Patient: sex M, age 61
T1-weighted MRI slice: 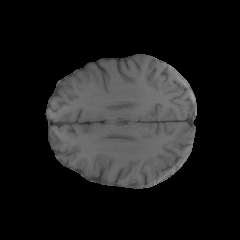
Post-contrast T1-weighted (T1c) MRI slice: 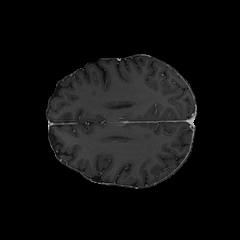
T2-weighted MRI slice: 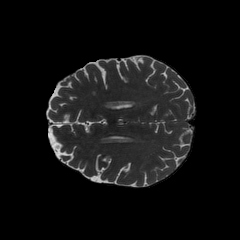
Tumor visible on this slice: no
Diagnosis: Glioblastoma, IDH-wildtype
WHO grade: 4